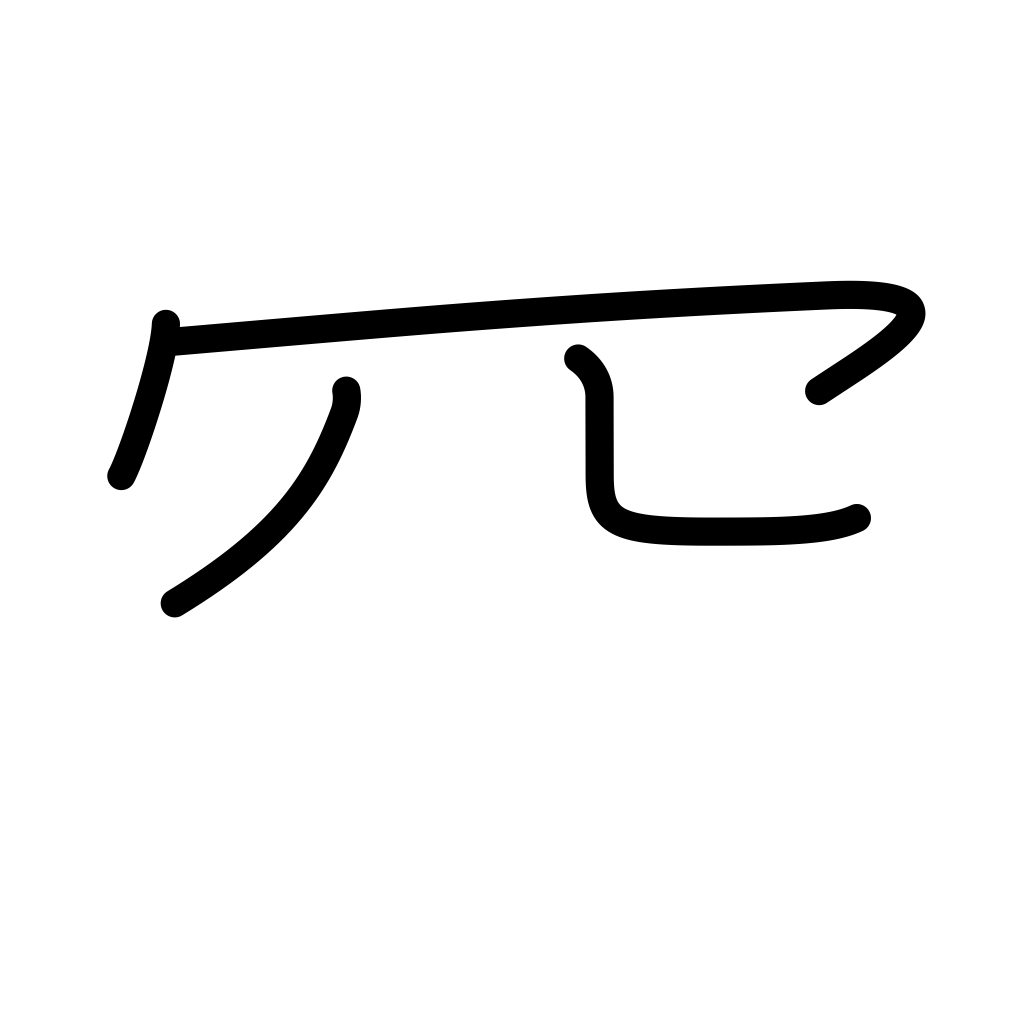
Meaning: a net, net-like, radical 122